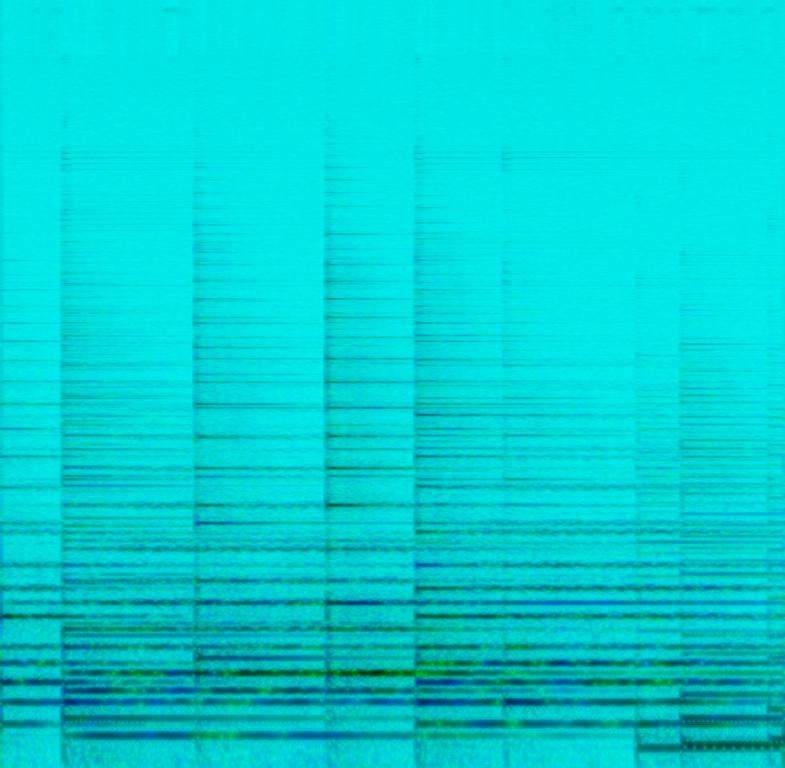
The low quality recording features synth pad chords, followed by mellow arpeggiated piano melody. It sounds soft and emotional.